Aerial crown-view tile of a tropical tree (Barro Colorado Island, Panama), acquired 20241216:
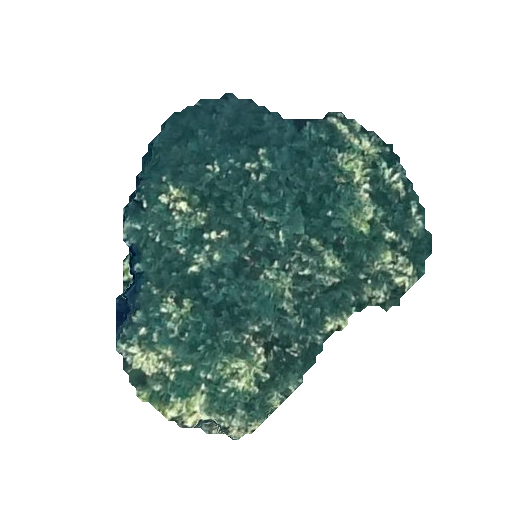
Species: Jacaranda copaia
GBIF accepted scientific name: Jacaranda copaia
Crown area: 108.192 m²